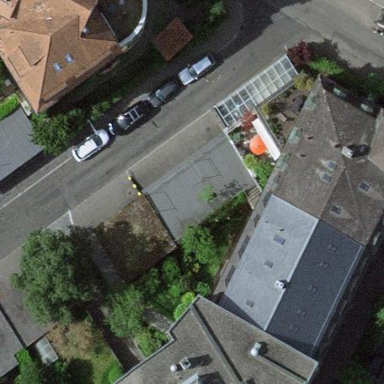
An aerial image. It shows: Group of garages.